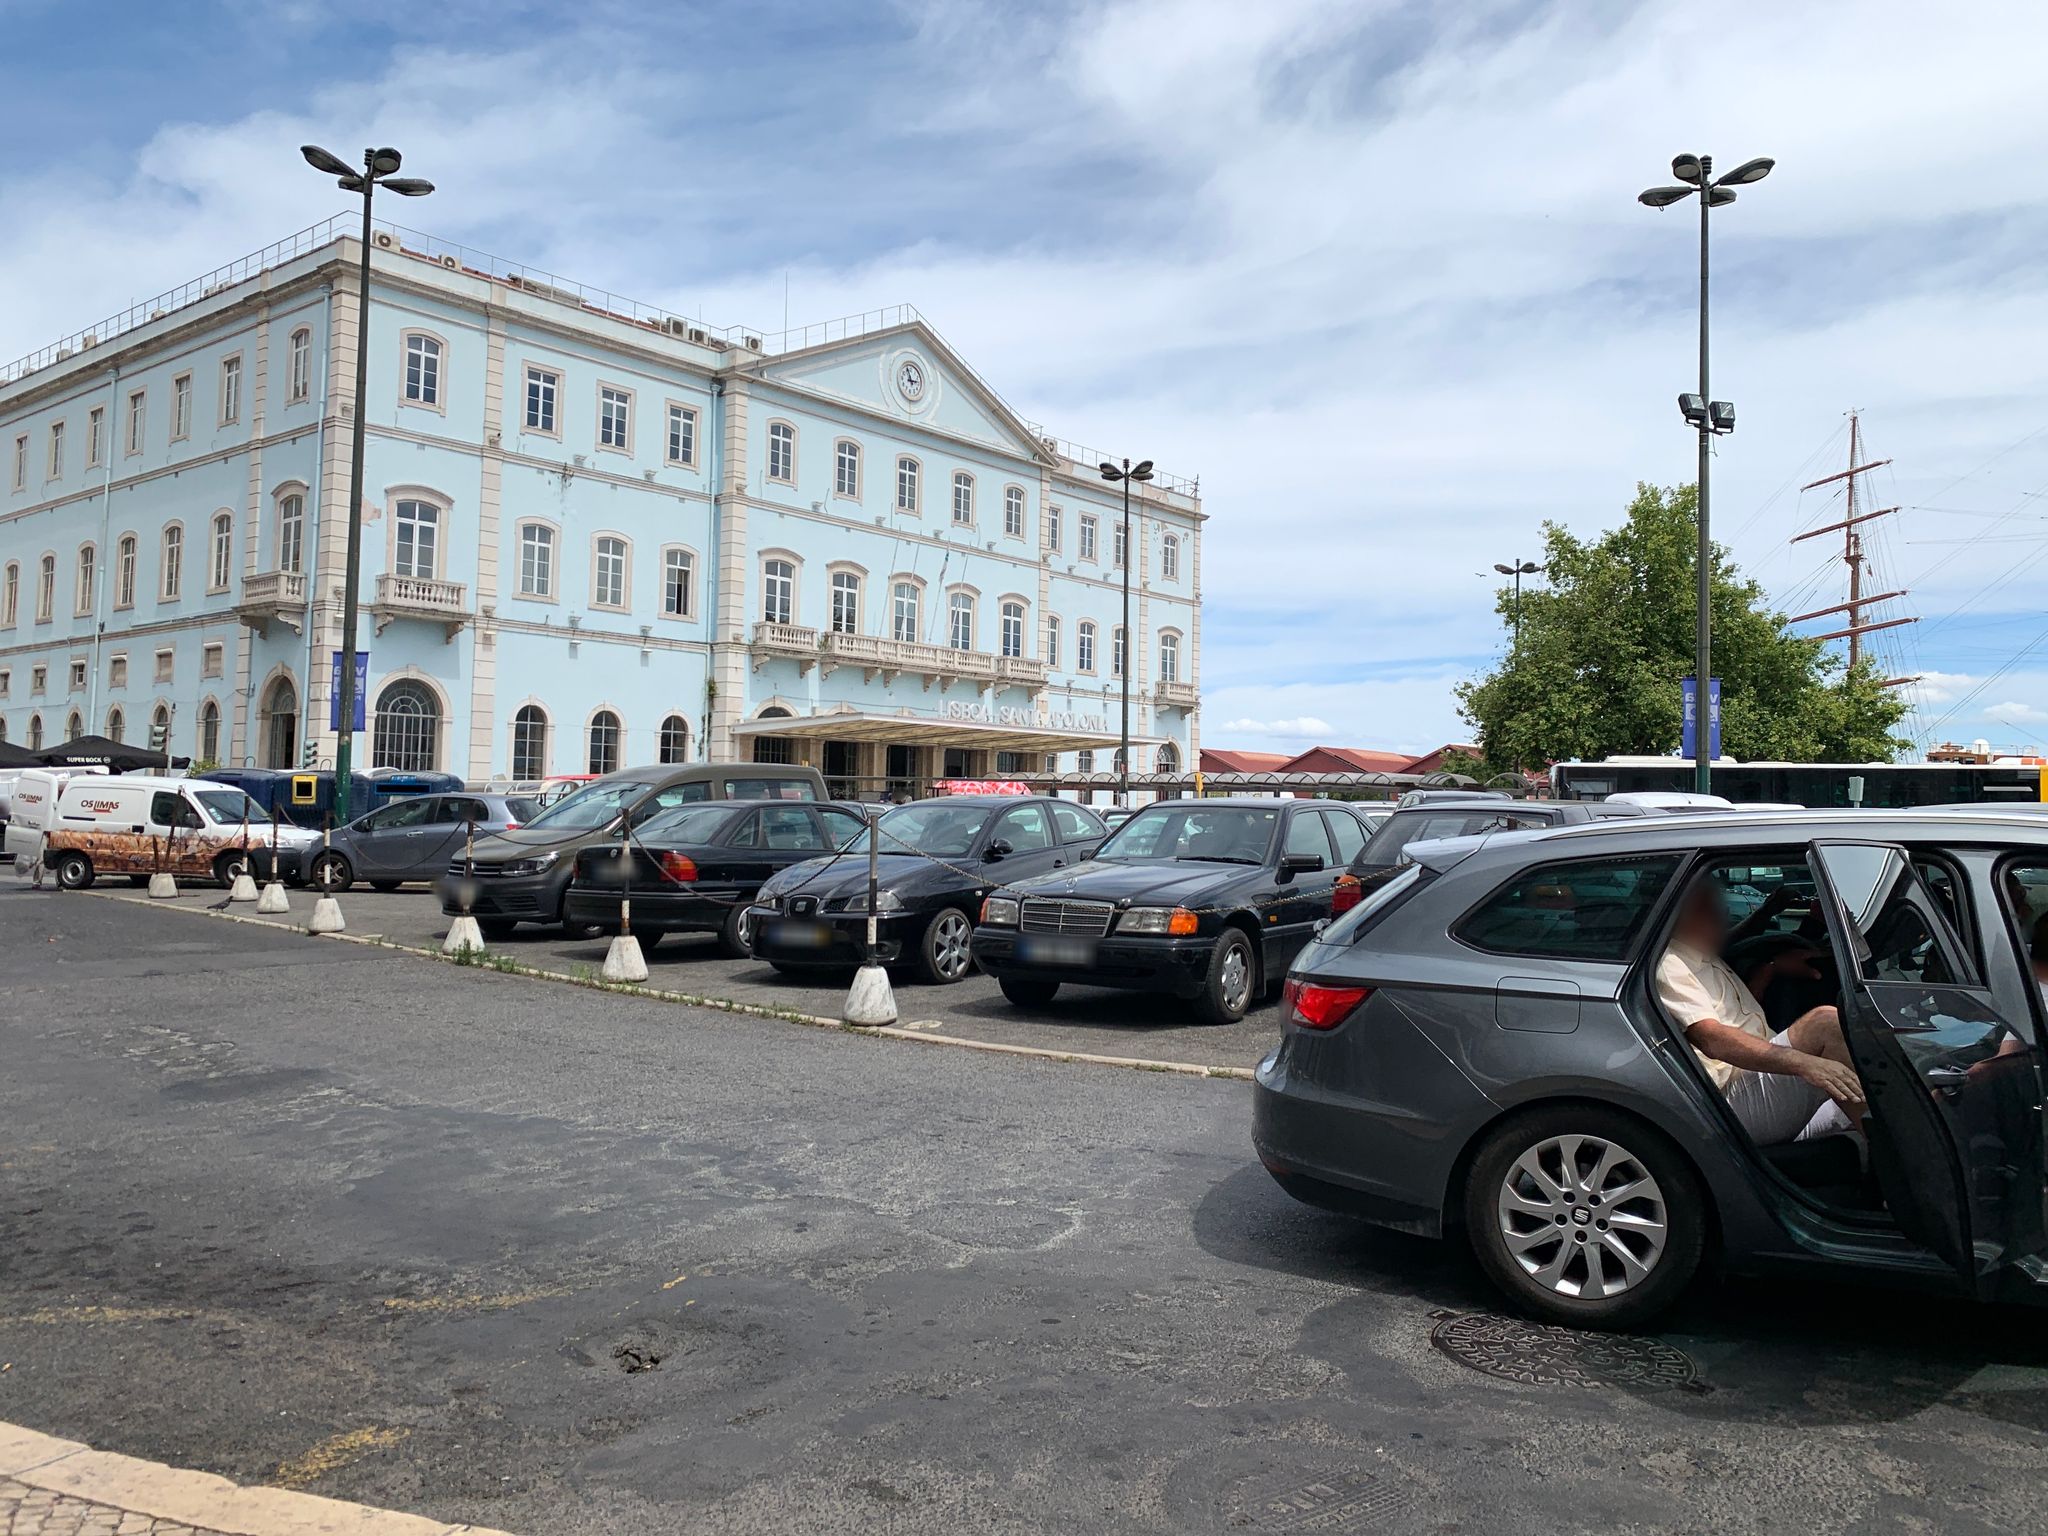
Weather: cloudy
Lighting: day
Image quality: good
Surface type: walking surface
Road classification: tertiary_link, residential
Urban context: urban centre
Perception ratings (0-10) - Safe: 8.51, Lively: 9.17, Beautiful: 6.36, Boring: 4.88, Depressing: 4.37, Wealthy: 8.51